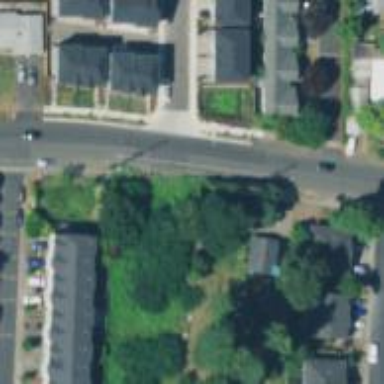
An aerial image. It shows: Tertiary road with sidewalk on the left.